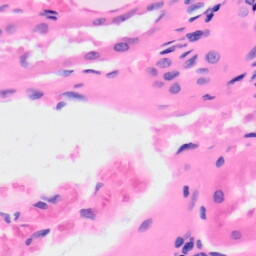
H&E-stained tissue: Kidney